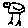
Label: bird